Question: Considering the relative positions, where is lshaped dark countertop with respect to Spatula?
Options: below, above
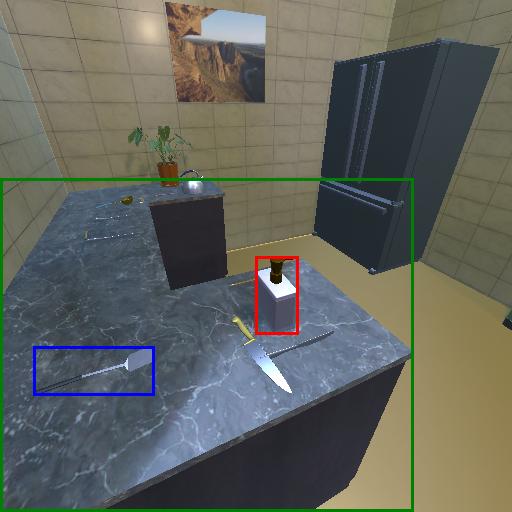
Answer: below